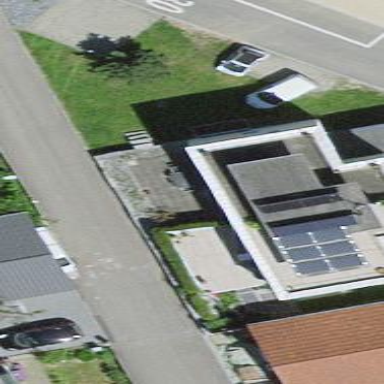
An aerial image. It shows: Simple and straightforward house.